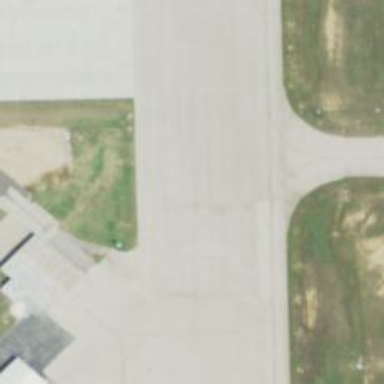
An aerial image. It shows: Image of taxiway at airport.